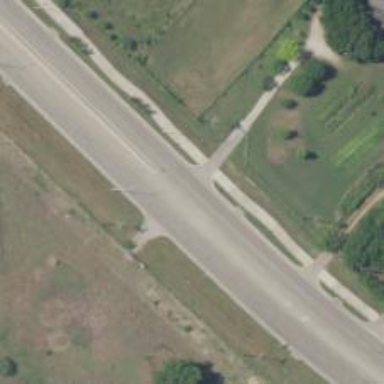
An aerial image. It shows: Secondary link road.